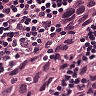
Metastatic tissue present: yes